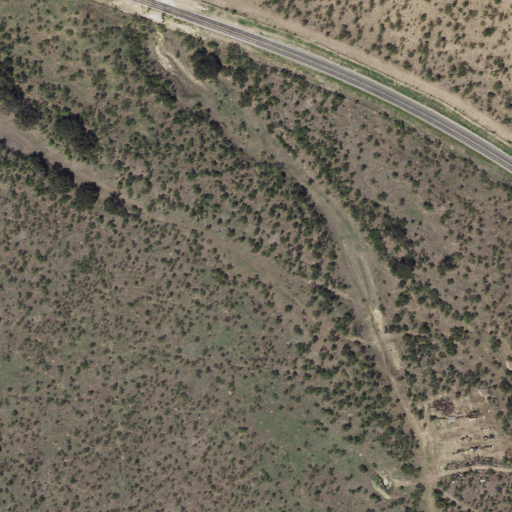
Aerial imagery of valley in Texas named Newton Draw containing shrub, low intensity development, open development, and medium intensity development